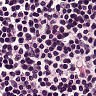
Metastatic tissue present: no